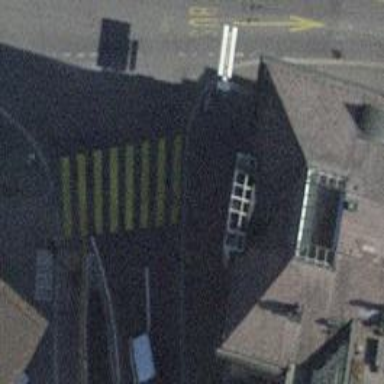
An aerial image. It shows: Crossing with traffic signals and zebra markings.